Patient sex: M
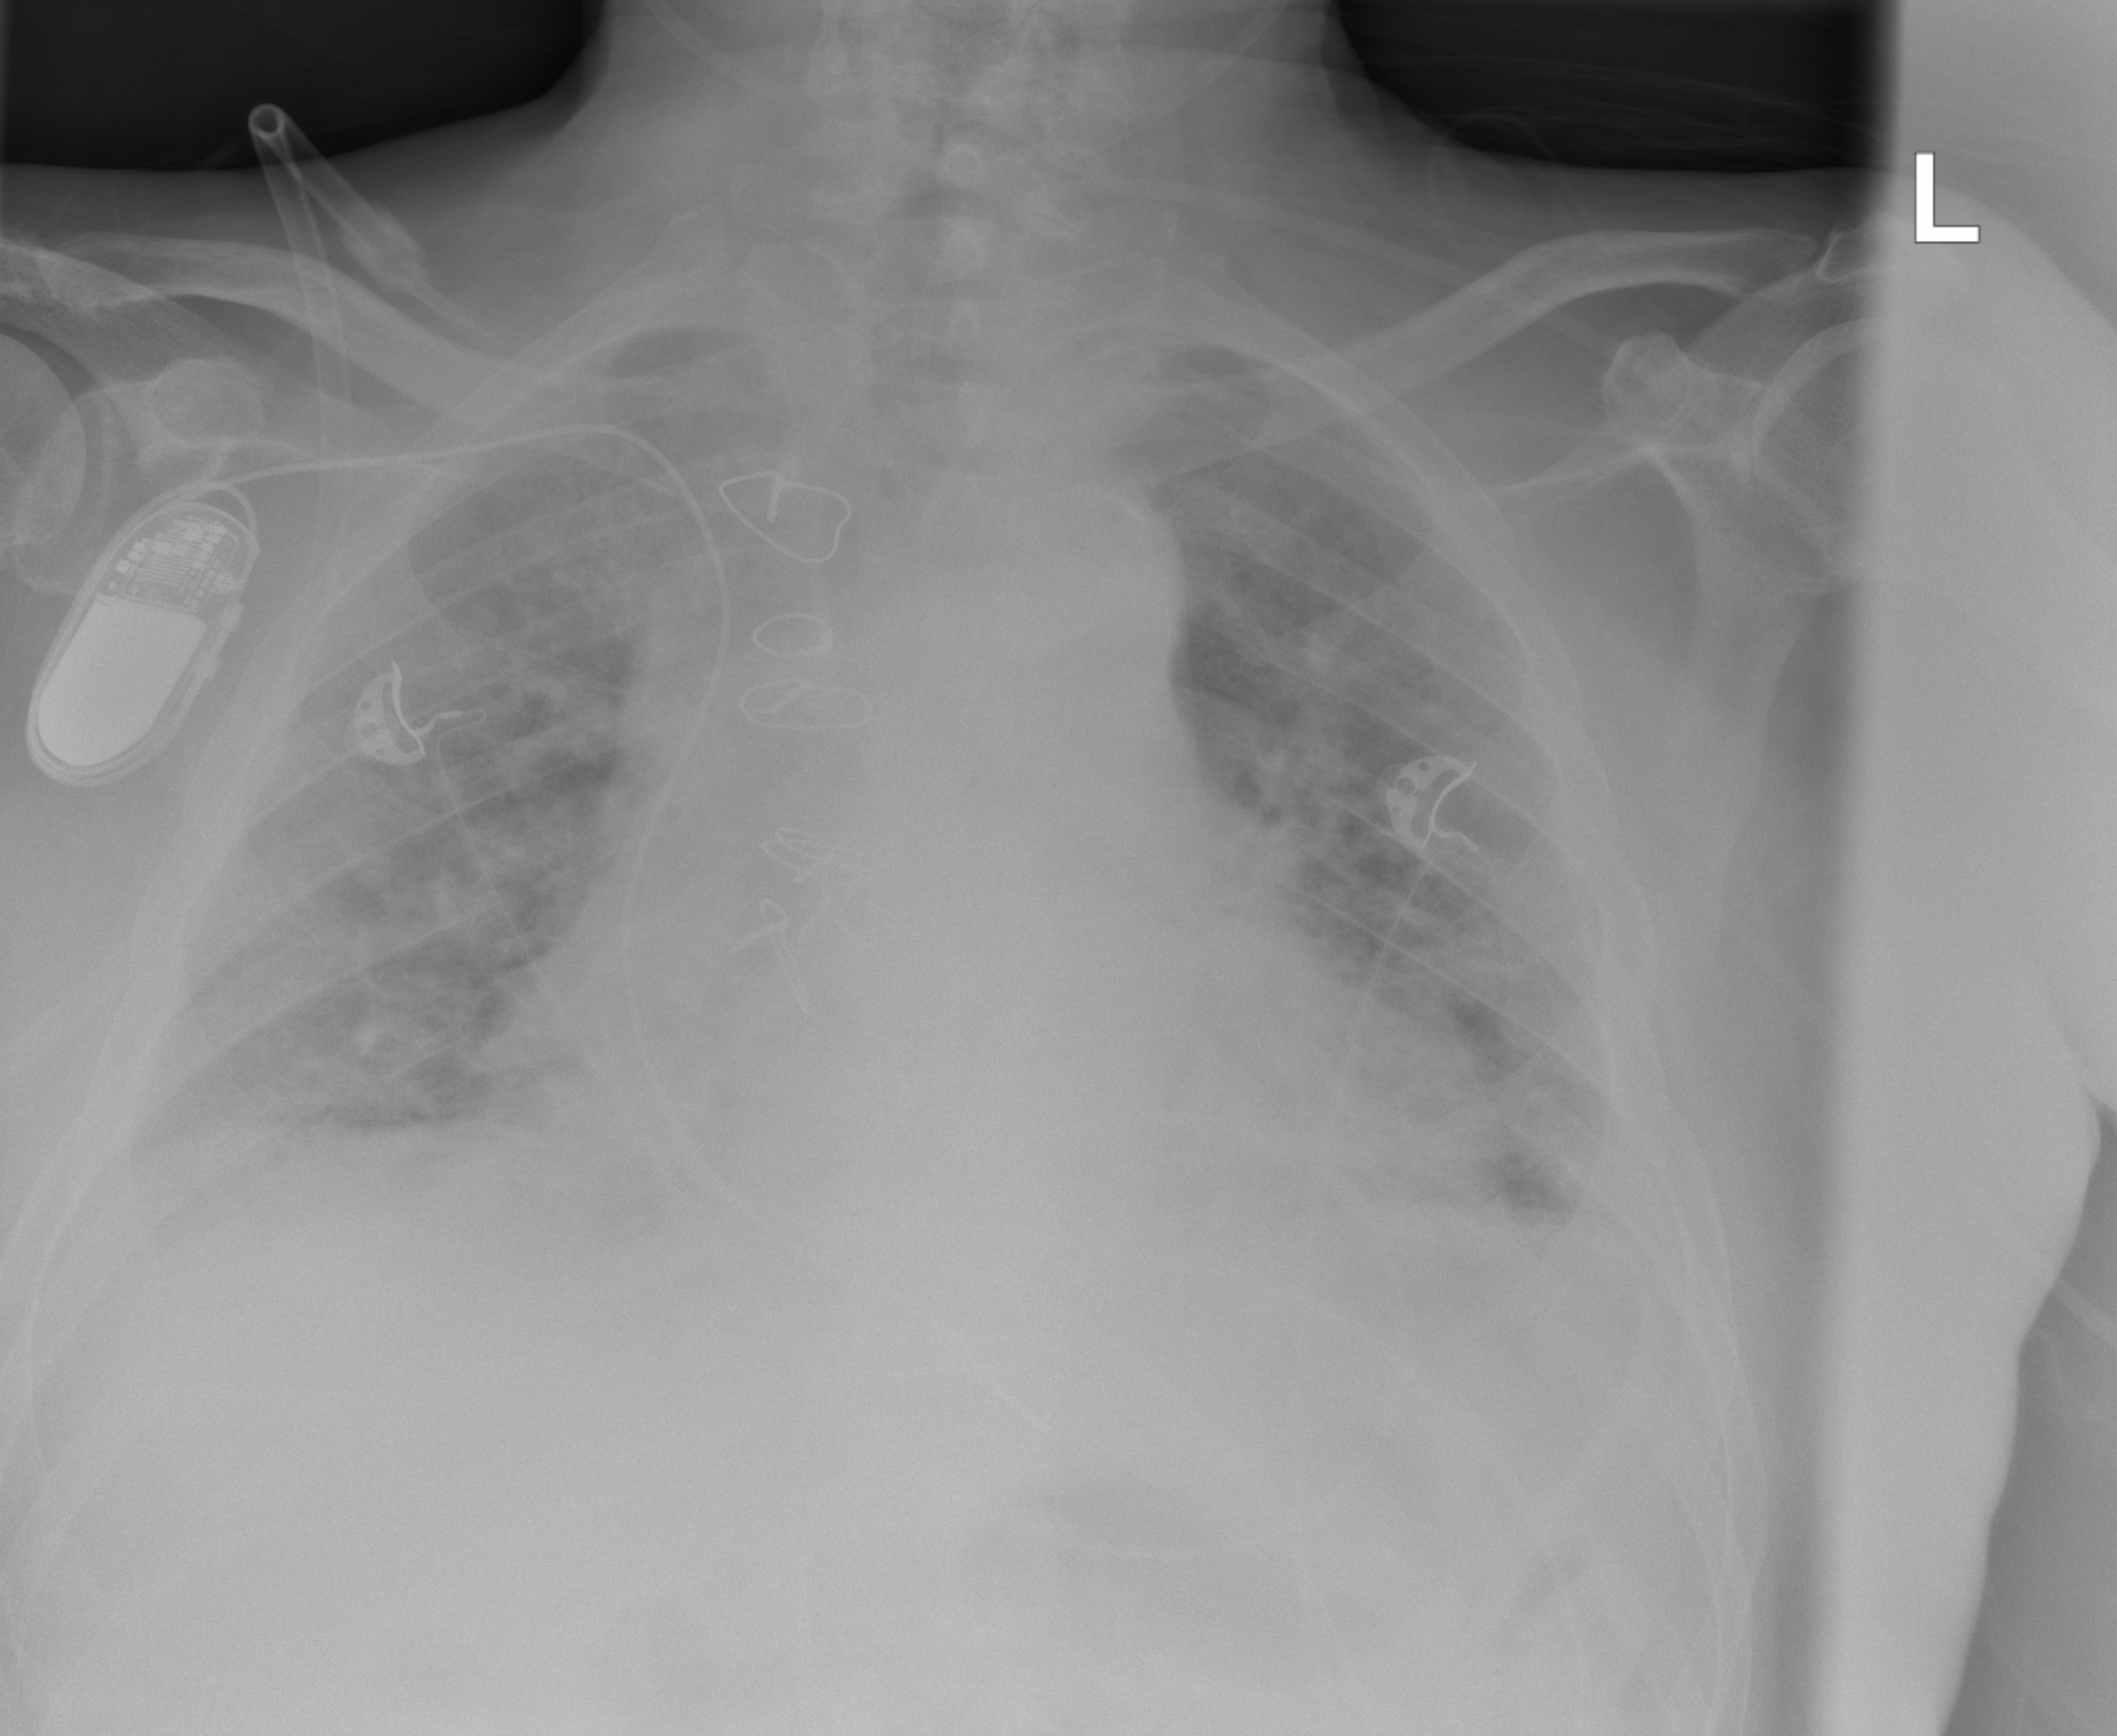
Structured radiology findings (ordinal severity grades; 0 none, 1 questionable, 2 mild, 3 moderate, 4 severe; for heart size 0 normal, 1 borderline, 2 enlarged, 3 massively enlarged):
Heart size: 2
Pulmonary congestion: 3
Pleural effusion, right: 2
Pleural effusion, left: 2
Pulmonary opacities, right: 3
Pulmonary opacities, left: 3
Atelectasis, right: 2
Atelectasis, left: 2